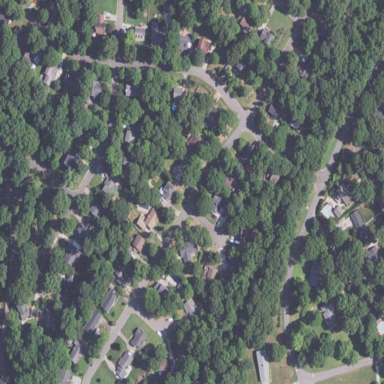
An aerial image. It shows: Residential area composed of single-family homes.